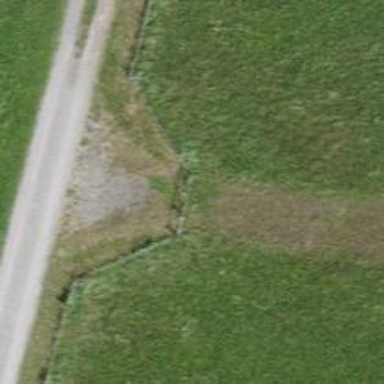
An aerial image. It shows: Fence.